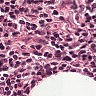
Metastatic tissue present: no